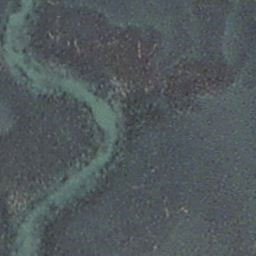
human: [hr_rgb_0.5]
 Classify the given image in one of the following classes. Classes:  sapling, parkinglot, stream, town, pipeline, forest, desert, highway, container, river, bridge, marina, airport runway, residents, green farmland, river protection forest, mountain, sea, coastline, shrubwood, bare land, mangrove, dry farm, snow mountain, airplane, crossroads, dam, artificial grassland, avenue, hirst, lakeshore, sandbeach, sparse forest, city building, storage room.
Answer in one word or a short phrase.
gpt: stream